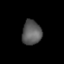
Tissue: lung
Cell type: T cells
Senescence score: 0.2066
Nuclear area (px): 471
Mean DAPI intensity: 89.563